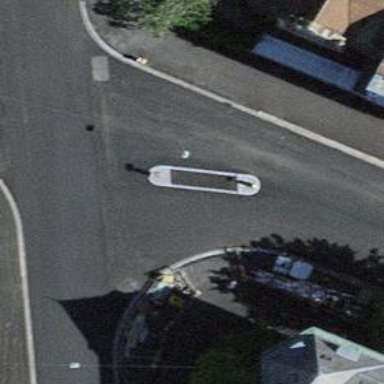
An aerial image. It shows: Uncontrolled crossing with central island on the road.